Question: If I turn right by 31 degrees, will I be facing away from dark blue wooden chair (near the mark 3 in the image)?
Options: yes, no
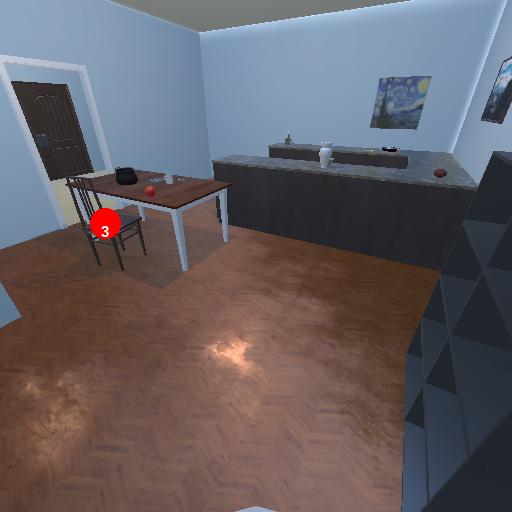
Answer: yes